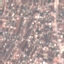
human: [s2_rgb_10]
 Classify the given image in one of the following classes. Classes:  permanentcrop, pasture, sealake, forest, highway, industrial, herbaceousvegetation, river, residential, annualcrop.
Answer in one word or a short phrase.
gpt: Residential